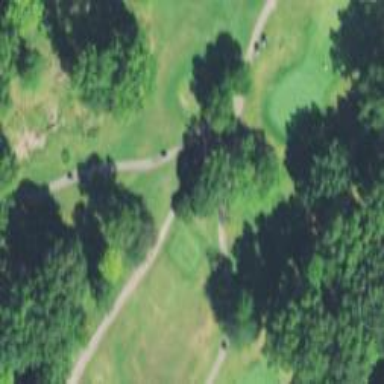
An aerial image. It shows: Path designated for golf carts.